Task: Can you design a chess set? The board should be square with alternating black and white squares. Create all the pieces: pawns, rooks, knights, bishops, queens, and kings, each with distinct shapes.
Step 901:
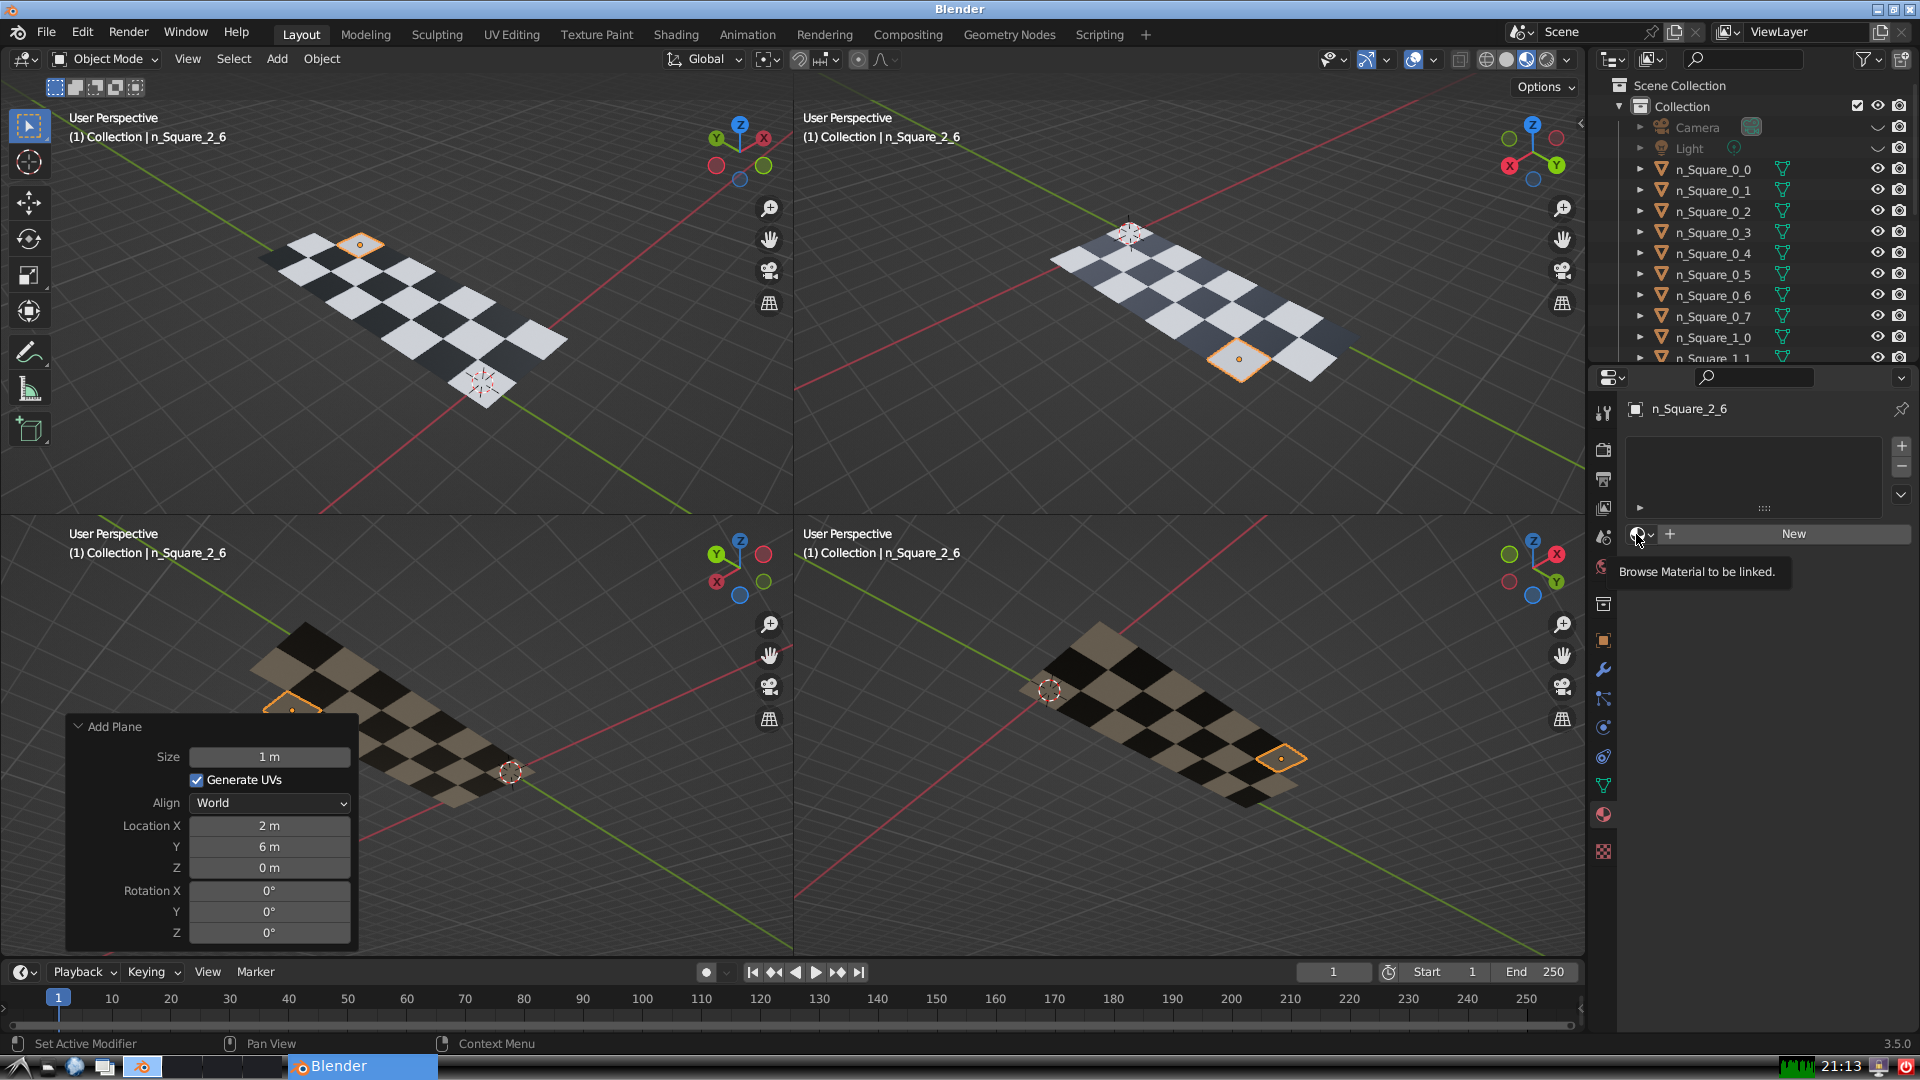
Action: click: no